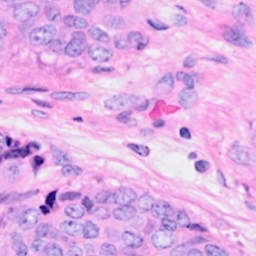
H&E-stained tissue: Breast